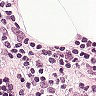
Metastatic tissue present: no